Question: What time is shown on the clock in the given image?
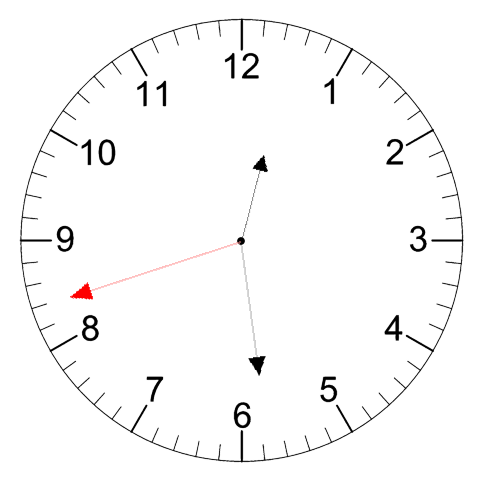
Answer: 12:28:42